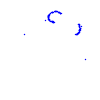
Particle: proton